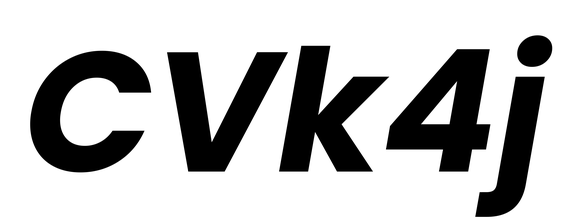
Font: Poppins-BoldItalic